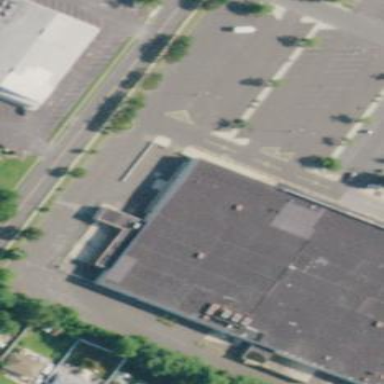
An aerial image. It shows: Part of building.